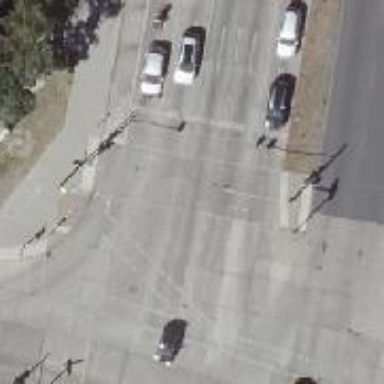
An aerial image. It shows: Road crossing with traffic signals.